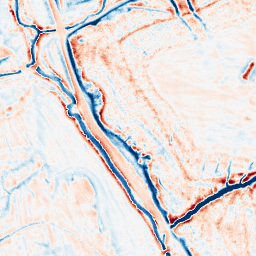
Category: edge_preserving
Decomposition family: bilateral
Decomposition parameters: d: 15
sigma_color: 150
sigma_space: 100
Upsampling method: sinc_hamming
Upsampling parameters: scale: 4
kernel_size: 16
Upsampling scale: 4